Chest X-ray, PA view. Patient: 19 years old, sex M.
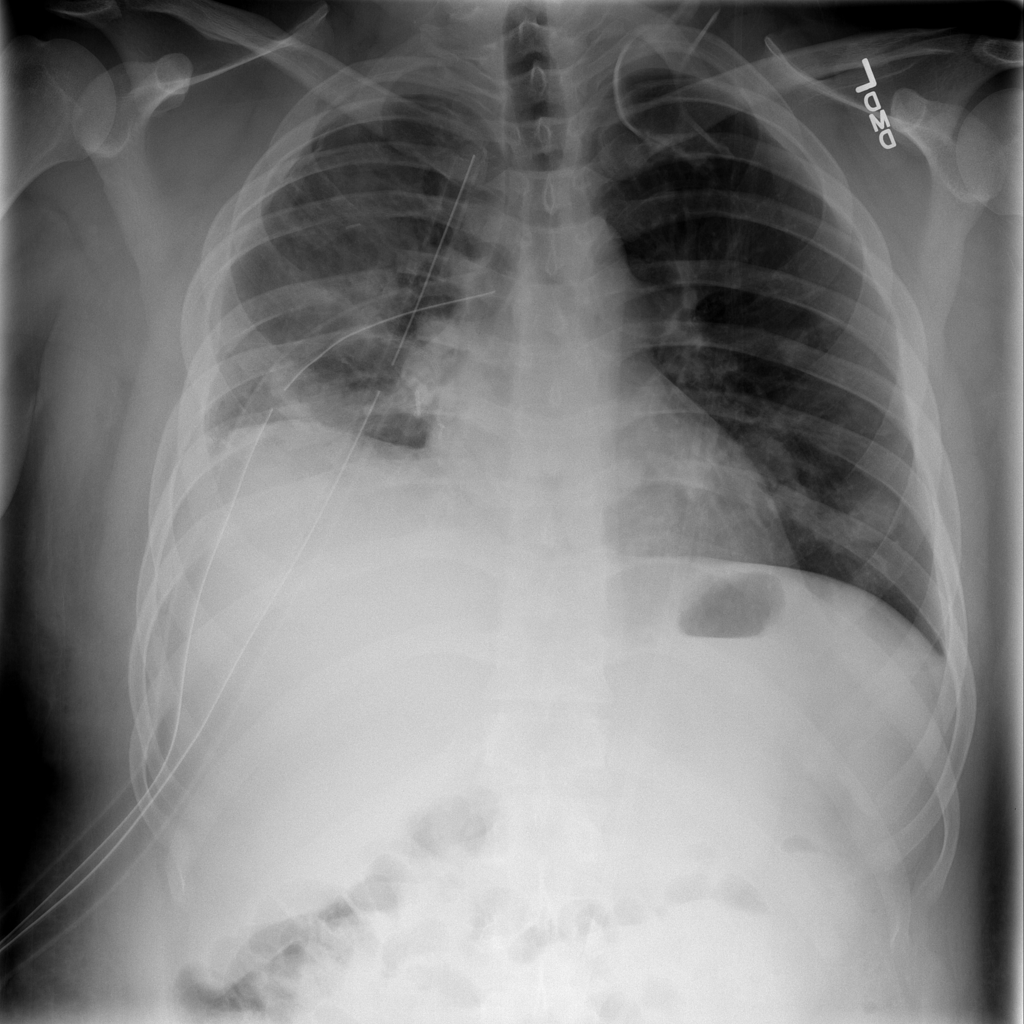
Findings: Nodule